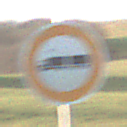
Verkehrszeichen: VerbotLastkraftwagenMitAnhaenger
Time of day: MorningAfternoon
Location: Outdoor (Nature)
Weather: Clear
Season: Winter
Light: Natural